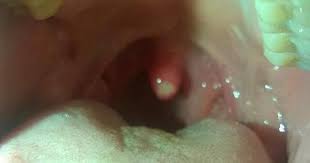
Condition: Mouth Ulcer